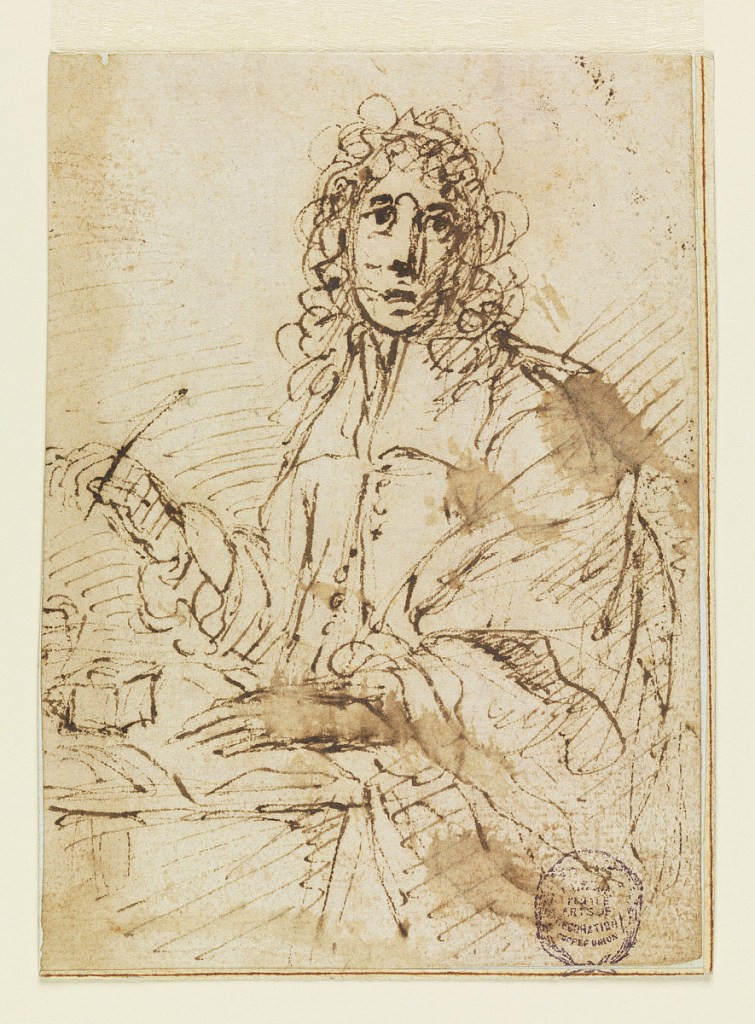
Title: Portrait of a Prelate
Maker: Salvator Rosa, Italian, 1615 - 1673
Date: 1680–1700
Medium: Pen and ink on paper
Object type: Drawing
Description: Half-length portrait of young man turned toward viewer and sitting at a table. He wears pince-nez. Right hand raised holding pen, the left rests on paper.